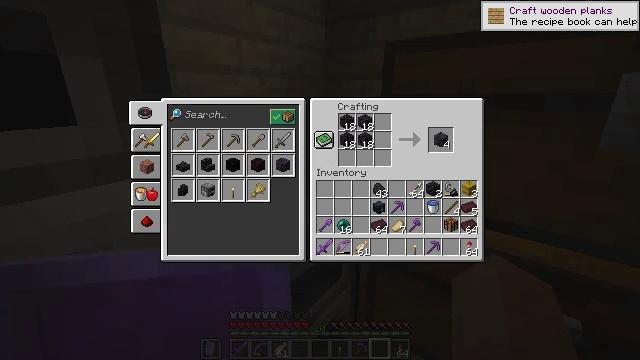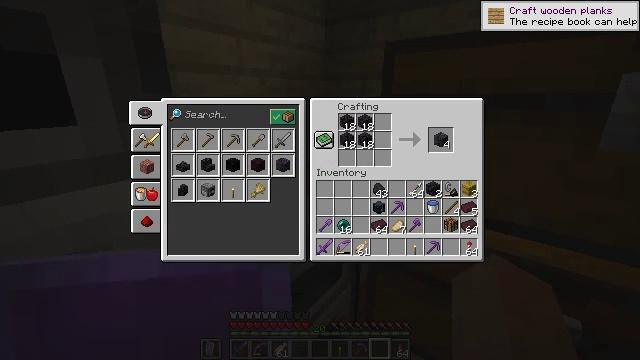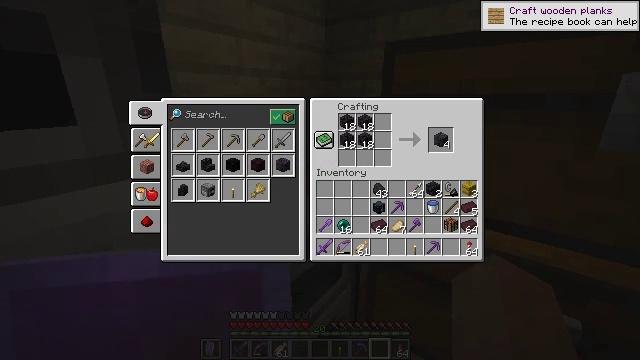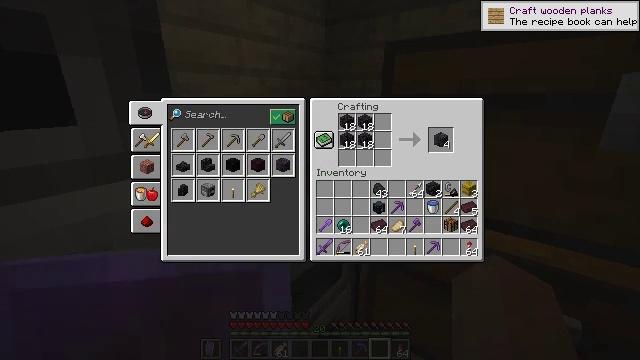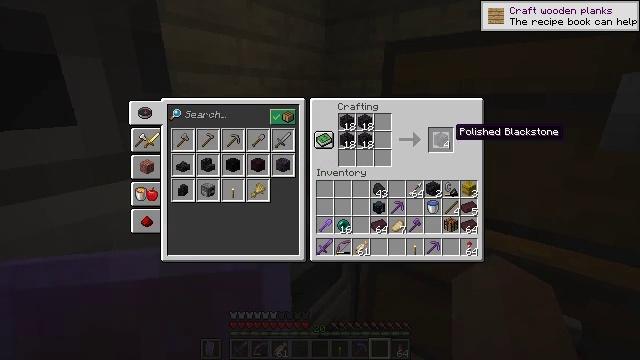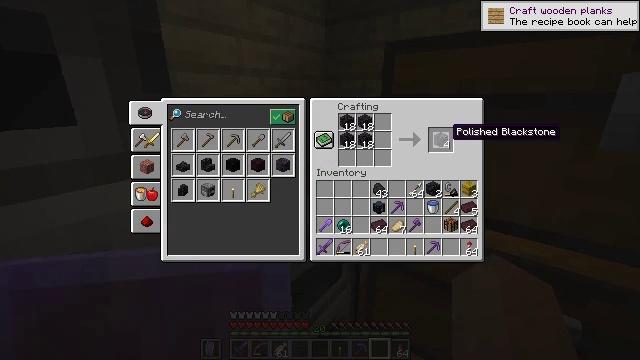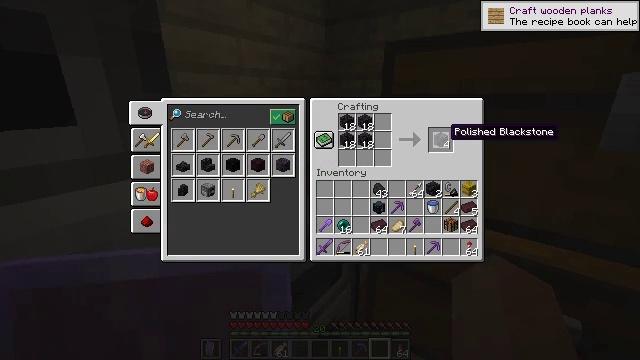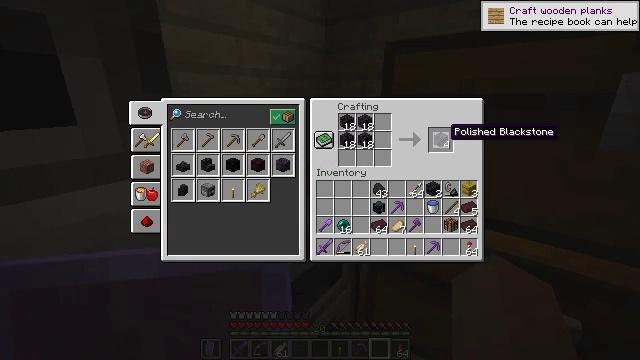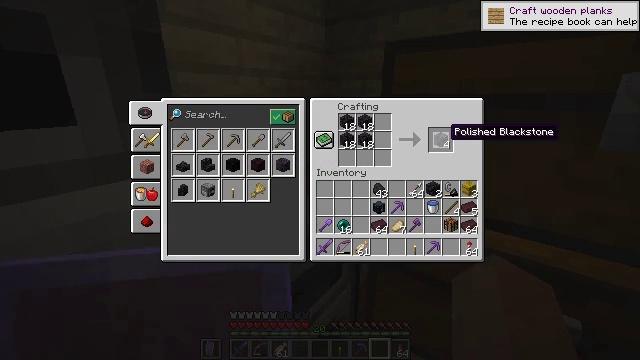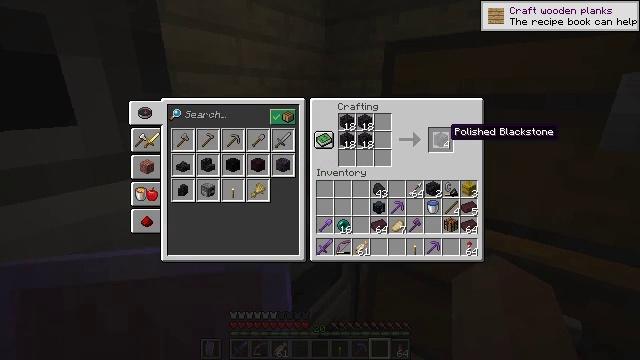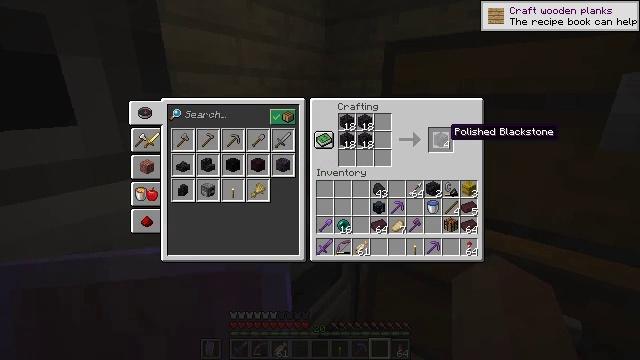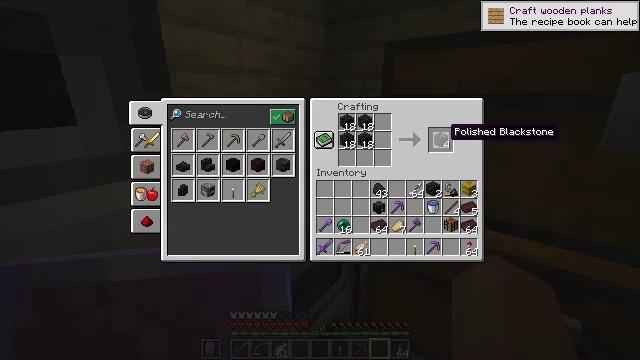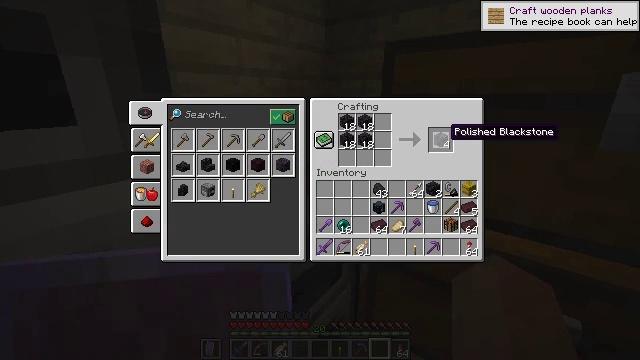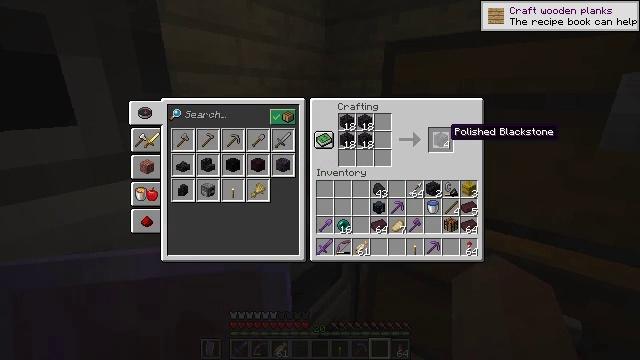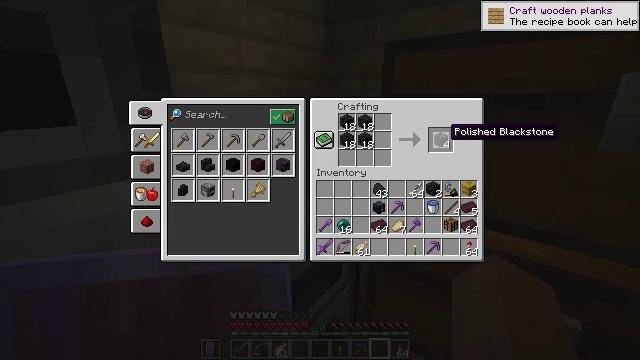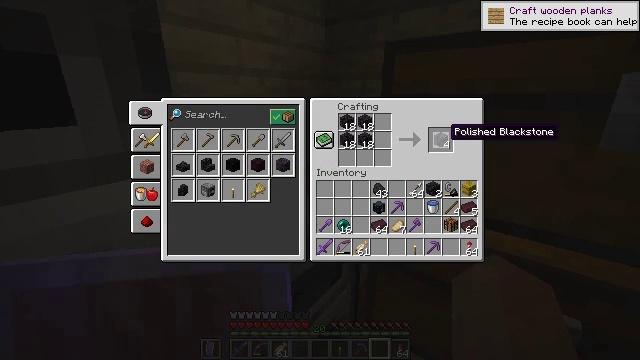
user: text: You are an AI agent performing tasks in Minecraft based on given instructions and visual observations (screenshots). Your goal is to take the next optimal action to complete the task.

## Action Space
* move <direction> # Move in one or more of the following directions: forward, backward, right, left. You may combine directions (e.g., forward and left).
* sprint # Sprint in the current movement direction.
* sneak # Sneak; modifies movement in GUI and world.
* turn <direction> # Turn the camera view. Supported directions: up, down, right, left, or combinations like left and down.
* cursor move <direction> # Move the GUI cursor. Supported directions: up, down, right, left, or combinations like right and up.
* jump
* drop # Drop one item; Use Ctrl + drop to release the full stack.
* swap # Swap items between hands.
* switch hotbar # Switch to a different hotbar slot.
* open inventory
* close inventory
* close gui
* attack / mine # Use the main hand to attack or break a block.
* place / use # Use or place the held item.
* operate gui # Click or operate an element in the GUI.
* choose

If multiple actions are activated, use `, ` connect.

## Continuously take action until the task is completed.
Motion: motion action
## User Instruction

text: Create polished blackstone at the crafting table.
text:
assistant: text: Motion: no_op
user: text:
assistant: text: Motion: no_op
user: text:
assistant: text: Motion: no_op
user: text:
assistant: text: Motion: no_op
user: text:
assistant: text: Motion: no_op
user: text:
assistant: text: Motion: no_op
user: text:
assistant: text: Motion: no_op
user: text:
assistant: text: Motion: no_op
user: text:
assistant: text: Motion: no_op
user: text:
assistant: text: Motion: no_op
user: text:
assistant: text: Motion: no_op
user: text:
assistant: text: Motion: no_op
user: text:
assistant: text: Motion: no_op
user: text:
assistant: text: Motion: no_op
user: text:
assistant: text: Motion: no_op
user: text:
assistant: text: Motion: no_op
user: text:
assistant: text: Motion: no_op
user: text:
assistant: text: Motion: attack / mine
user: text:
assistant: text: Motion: attack / mine
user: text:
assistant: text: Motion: attack / mine
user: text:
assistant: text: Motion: attack / mine
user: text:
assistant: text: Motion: attack / mine
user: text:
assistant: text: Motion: attack / mine
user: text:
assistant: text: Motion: attack / mine
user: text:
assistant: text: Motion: attack / mine
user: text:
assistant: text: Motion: attack / mine
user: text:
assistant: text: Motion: attack / mine
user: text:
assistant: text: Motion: no_op
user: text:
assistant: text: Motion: attack / mine
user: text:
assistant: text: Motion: attack / mine